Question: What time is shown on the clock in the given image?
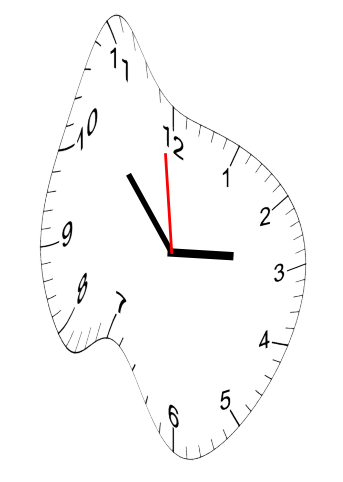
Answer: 02:52:59